Aerial crown-view tile of a tropical tree (Barro Colorado Island, Panama), acquired 20240611:
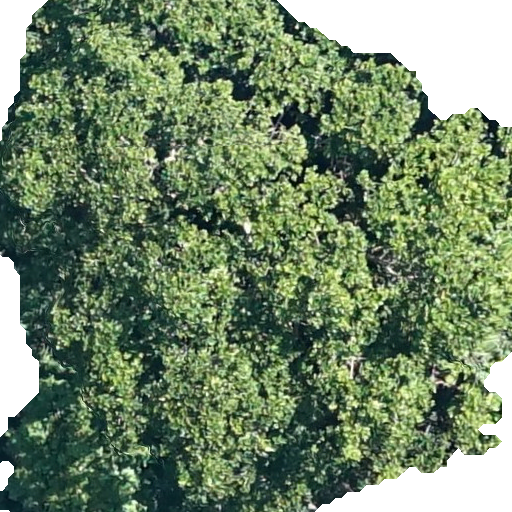
Species: Anacardium excelsum
GBIF accepted scientific name: Anacardium excelsum
Crown area: 399.3 m²